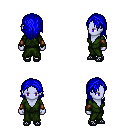
a pixel art fantasy rpg character, female body template, dark elf, purple skin, green robe, red pants, blue long hairstyle, leather bracers, ghillies, four views (front, back, left, right), 2x2 character sprite sheet, small pixel art, hard edges, no anti-aliasing